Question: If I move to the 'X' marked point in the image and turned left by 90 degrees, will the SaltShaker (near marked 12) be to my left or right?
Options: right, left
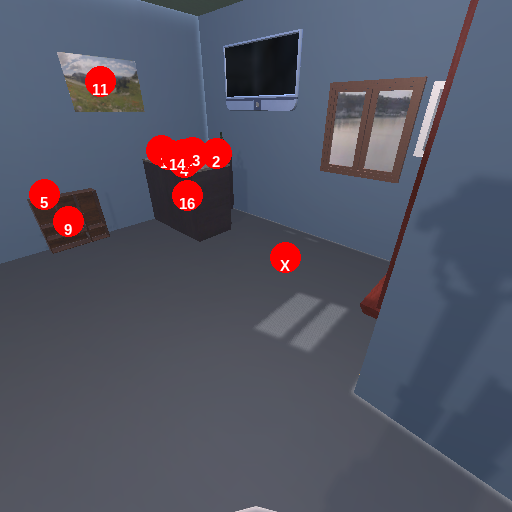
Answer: right